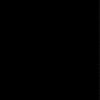
Label: dusty